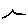
Label: bird